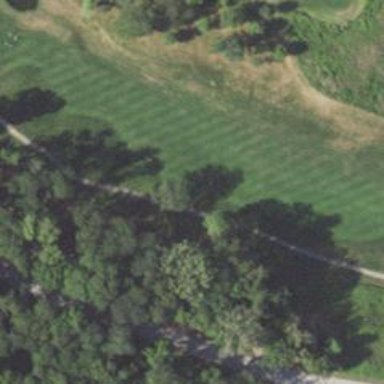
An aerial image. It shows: Golf hole.